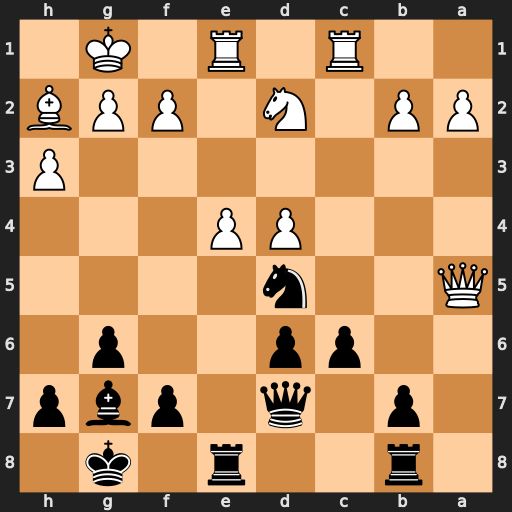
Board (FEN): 1r2r1k1/1p1q1pbp/2pp2p1/Q2n4/3PP3/7P/PP1N1PPB/2R1R1K1
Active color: b
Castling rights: -
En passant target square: -
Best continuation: Ra8 Qxa8 Rxa8